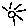
Label: sun